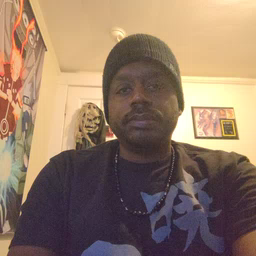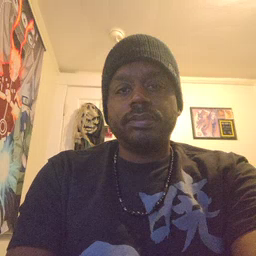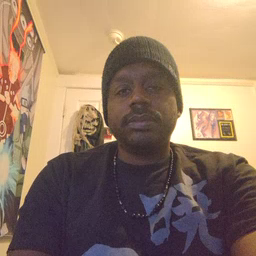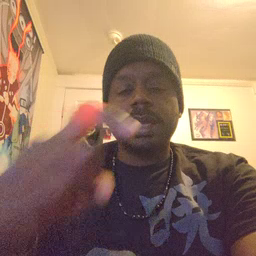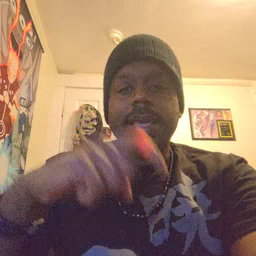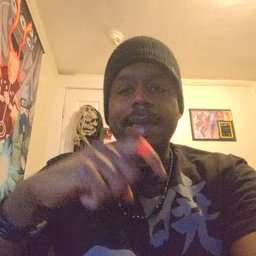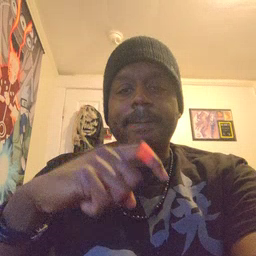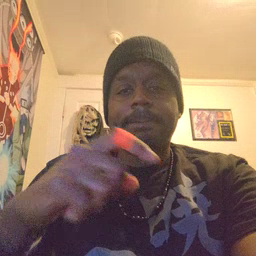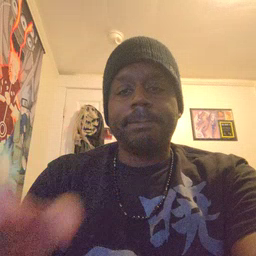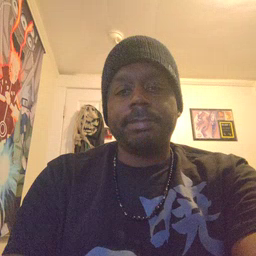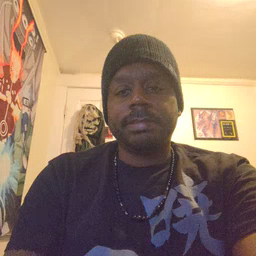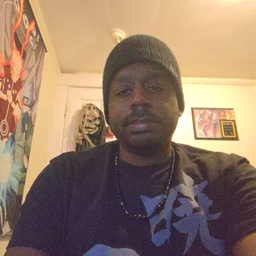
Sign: time